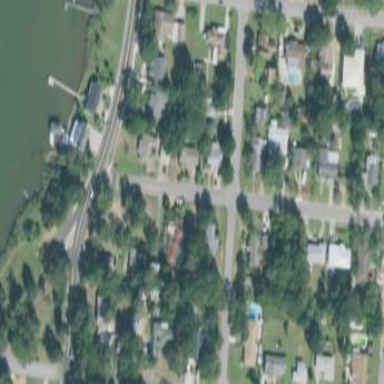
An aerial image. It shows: Residential area composed of single-family homes.